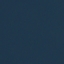
Land use / land cover class: SeaLake